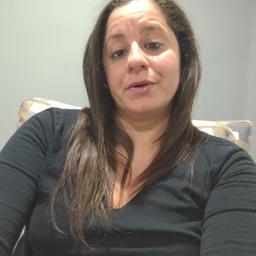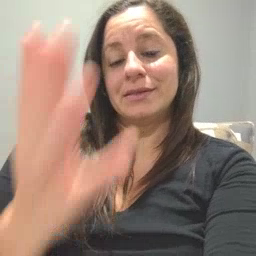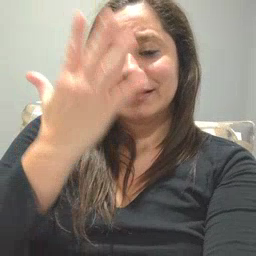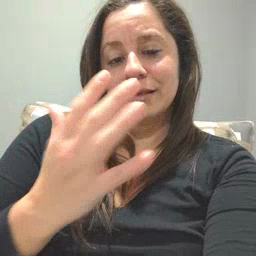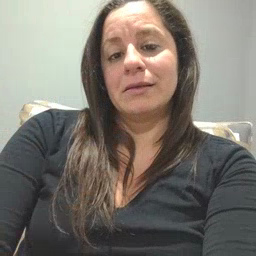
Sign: sad